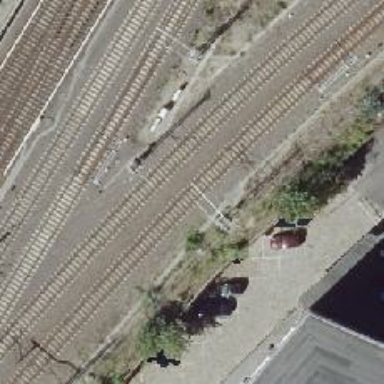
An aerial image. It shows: Milestone along the railway track with catenary mast.